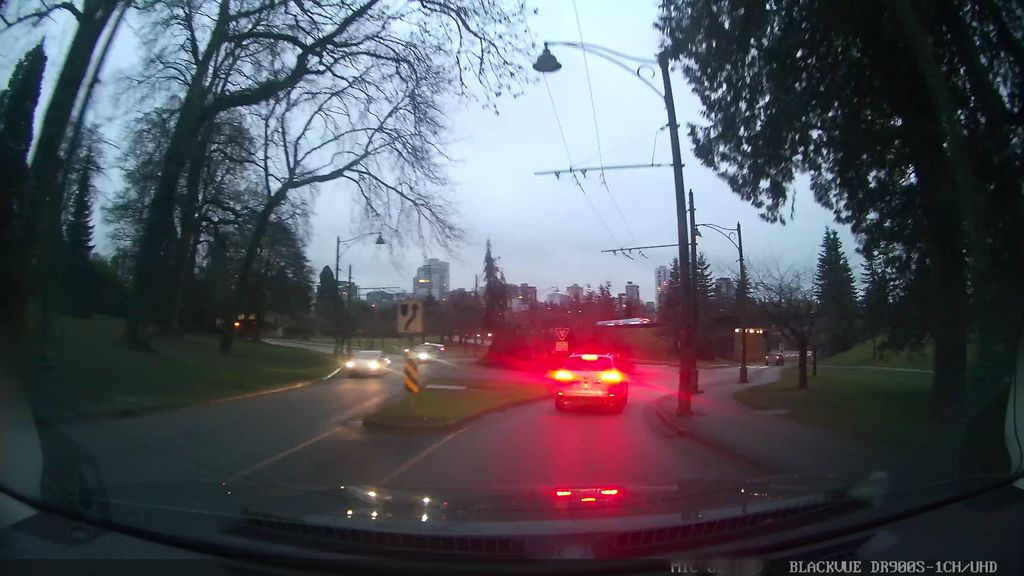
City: vancouver